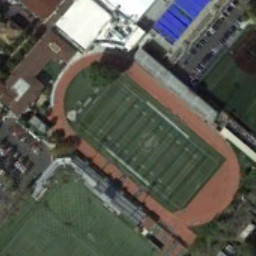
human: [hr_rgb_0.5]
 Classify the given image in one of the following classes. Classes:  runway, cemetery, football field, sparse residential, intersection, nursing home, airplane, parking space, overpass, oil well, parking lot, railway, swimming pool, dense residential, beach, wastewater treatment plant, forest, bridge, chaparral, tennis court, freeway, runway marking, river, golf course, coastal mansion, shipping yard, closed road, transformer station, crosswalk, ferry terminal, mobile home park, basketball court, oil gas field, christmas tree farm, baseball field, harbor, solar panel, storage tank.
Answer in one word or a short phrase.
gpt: football field